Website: crate-barrel
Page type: cross-sells
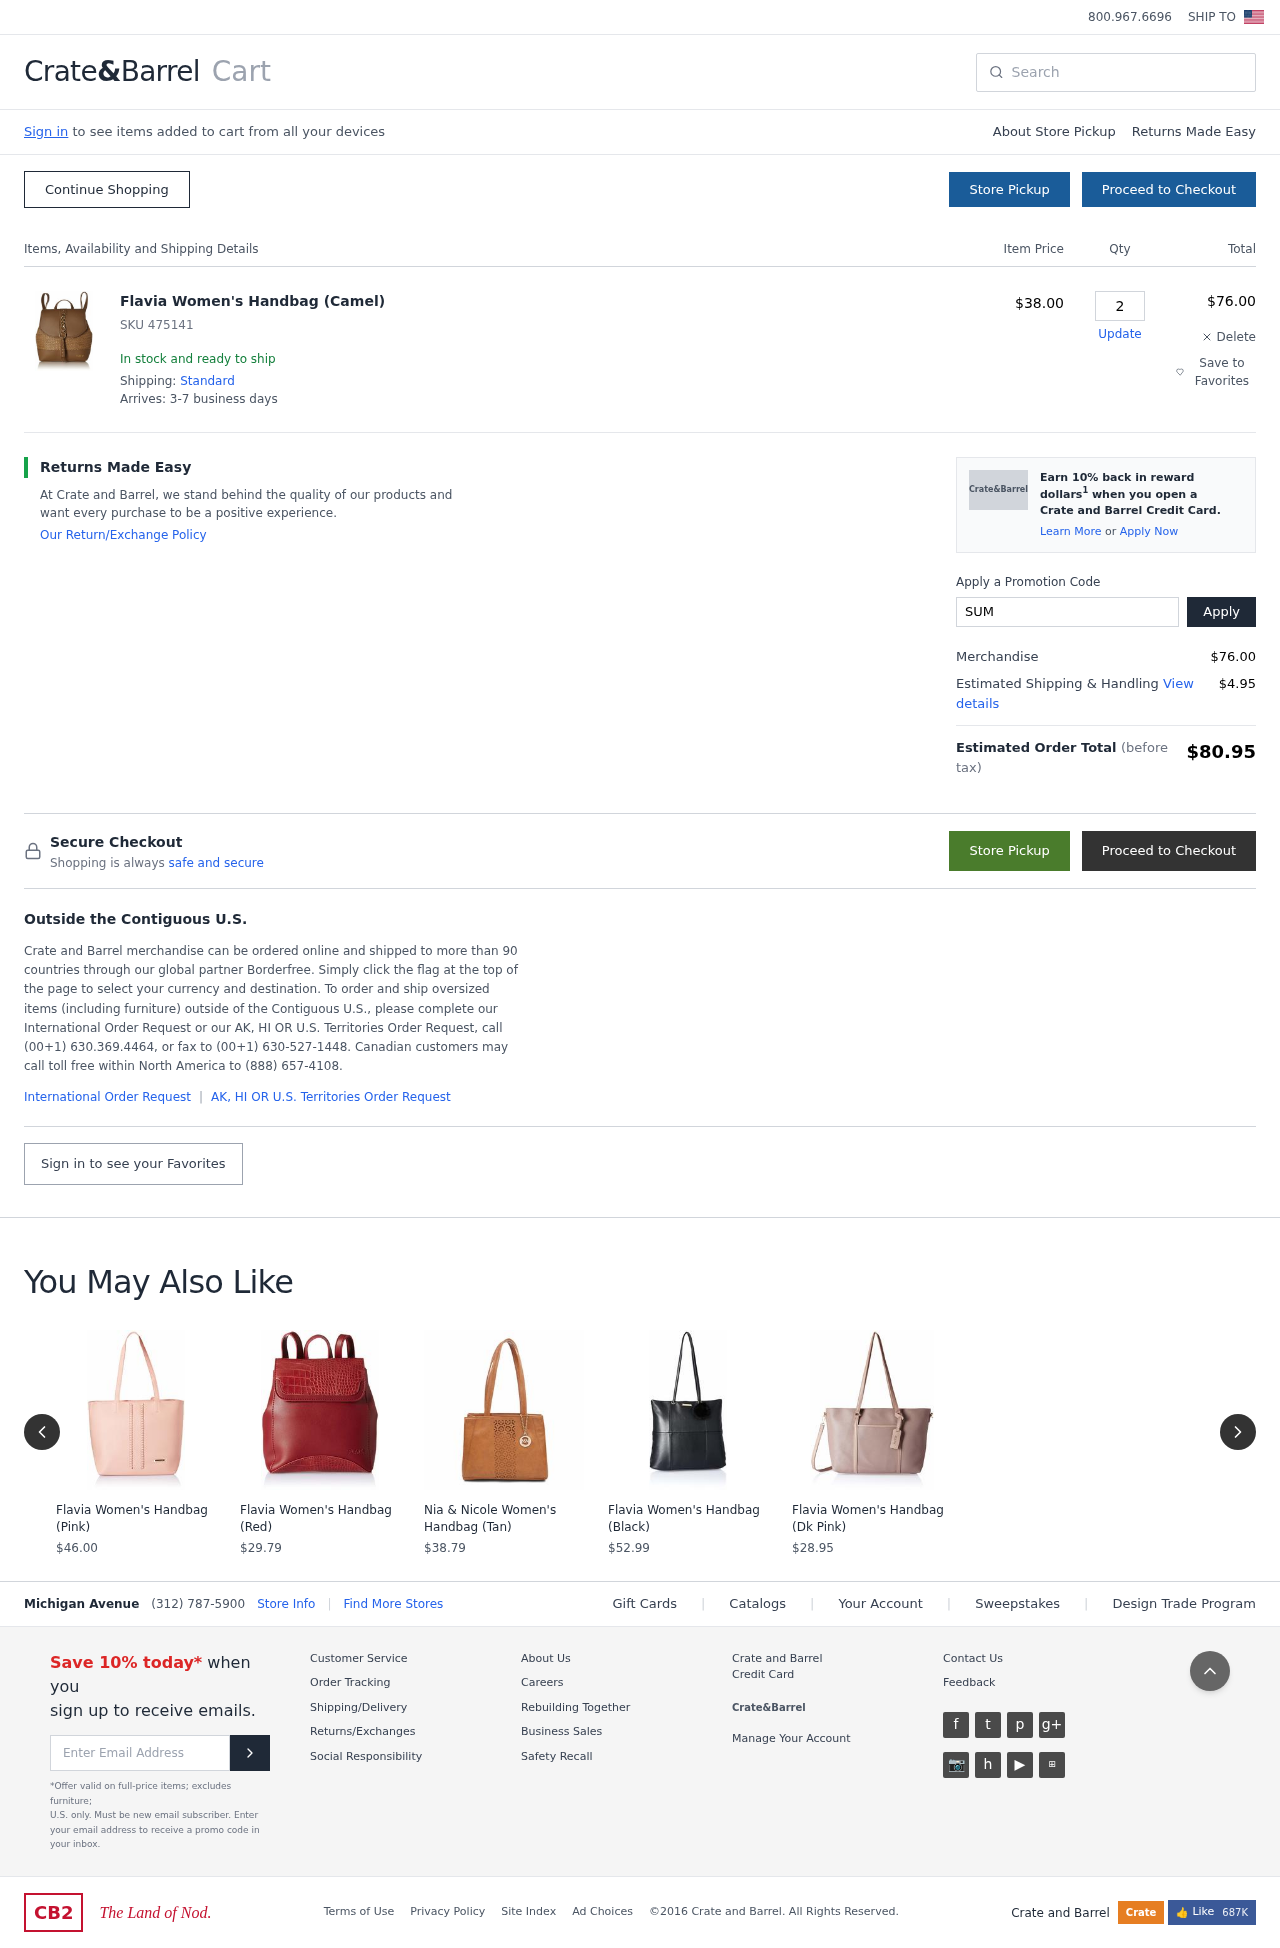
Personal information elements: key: PII_PROMO_CODE
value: SUMMER78
Product elements: key: PRODUCT1_NAME
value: Flavia Women's Handbag (Camel)
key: PRODUCT1_PRICE
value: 38
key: PRODUCT1_QUANTITY
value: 2
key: PRODUCT2_NAME
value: Flavia Women's Handbag (Pink)
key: PRODUCT2_PRICE
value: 46
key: PRODUCT3_NAME
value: Flavia Women's Handbag (Red)
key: PRODUCT3_PRICE
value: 29.79
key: PRODUCT4_NAME
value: Nia & Nicole Women's Handbag (Tan)
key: PRODUCT4_PRICE
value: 38.79
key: PRODUCT5_NAME
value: Flavia Women's Handbag (Black)
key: PRODUCT5_PRICE
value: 52.99
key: PRODUCT6_NAME
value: Flavia Women's Handbag (Dk Pink)
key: PRODUCT6_PRICE
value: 28.95
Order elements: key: ORDER_SKU
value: SKU 475141
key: ORDER_ITEM_TOTAL
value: $76.00
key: ORDER_SUBTOTAL
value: $76.00
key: ORDER_SHIPPING_COST
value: $4.95
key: ORDER_TOTAL
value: $80.95
Search elements: key: HEADER_SEARCH
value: Search